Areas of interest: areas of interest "Hebei District Jiangdu Road Street Community Health Service Center"
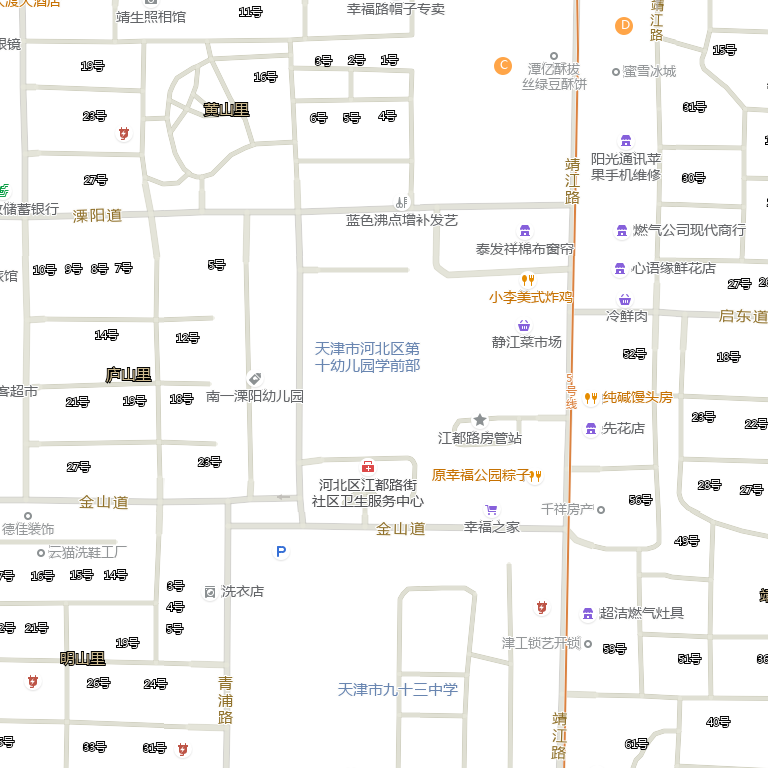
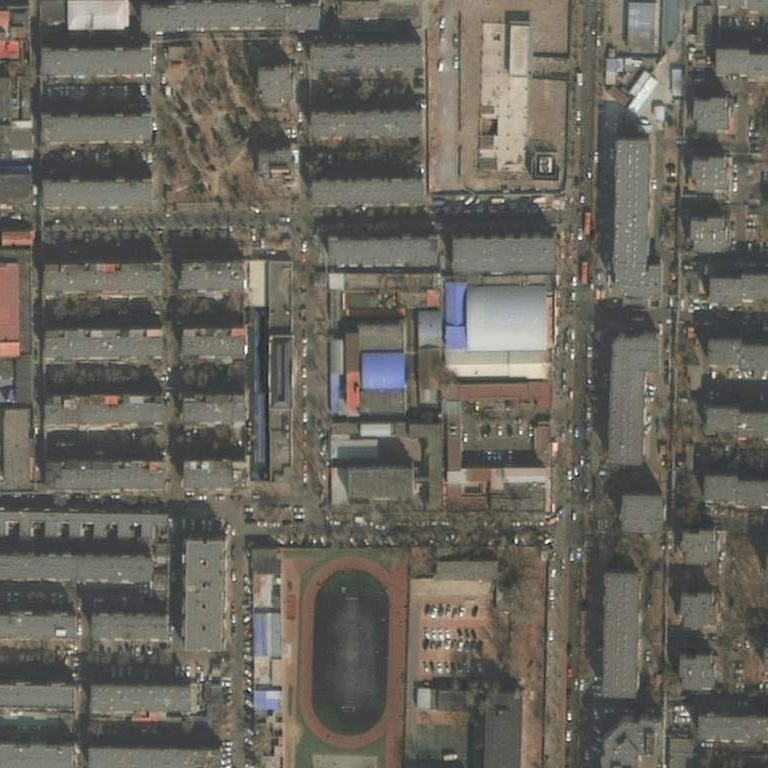